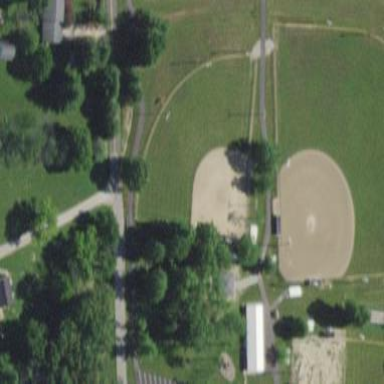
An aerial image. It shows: Baseball pitch for leisure land activities.